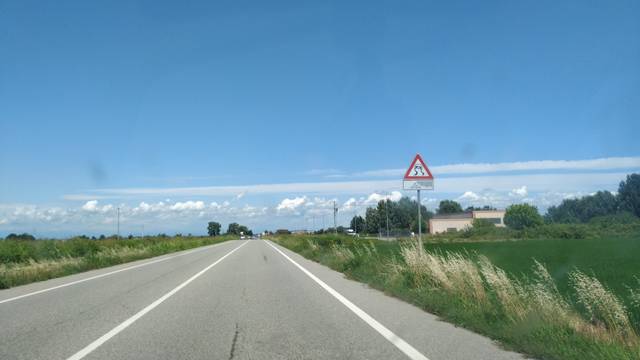
Region: Italy
Coordinates: 45.261, 8.464